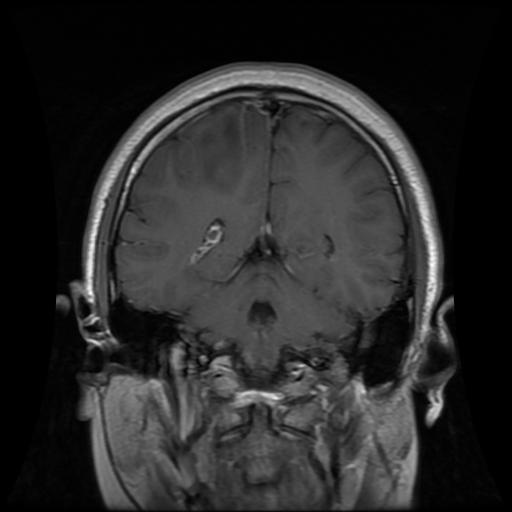
Label: glioma